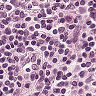
Metastatic tissue present: no